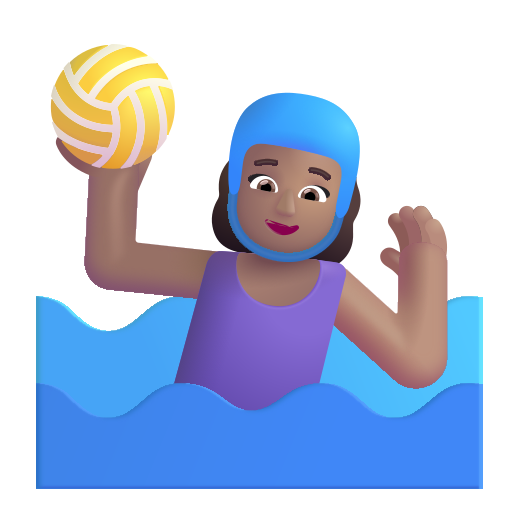
woman playing water polo color